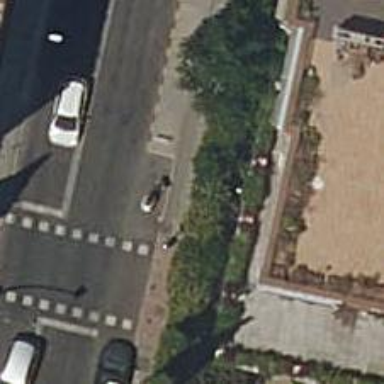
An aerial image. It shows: Bus stop with platform for public transport.